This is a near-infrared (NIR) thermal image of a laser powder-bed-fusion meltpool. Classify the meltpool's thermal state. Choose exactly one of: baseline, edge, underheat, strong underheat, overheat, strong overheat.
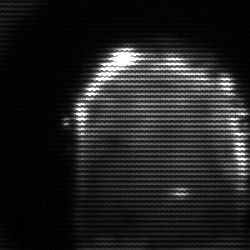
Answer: baseline